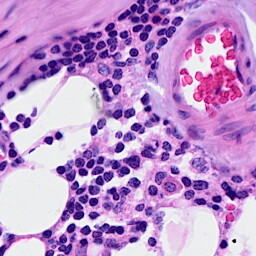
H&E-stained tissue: Breast